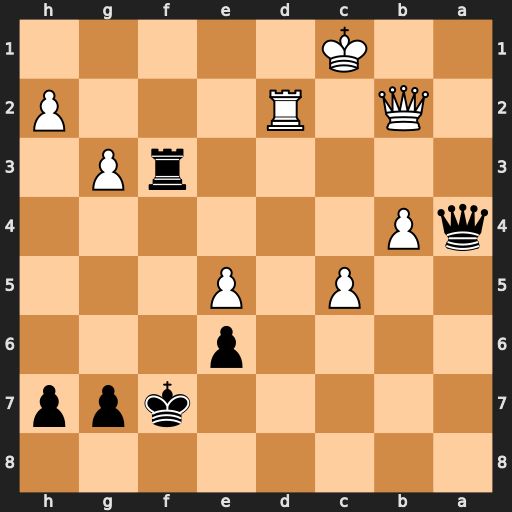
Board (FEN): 8/5kpp/4p3/2P1P3/qP6/5rP1/1Q1R3P/2K5
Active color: b
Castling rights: -
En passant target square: -
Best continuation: Rf1+ Rd1 Qxd1#